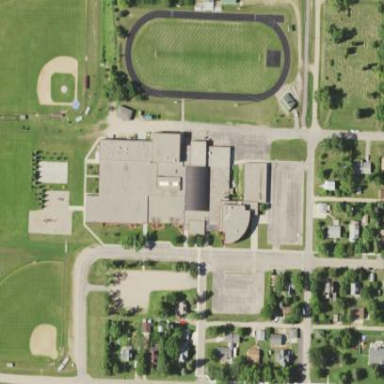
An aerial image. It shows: School building.